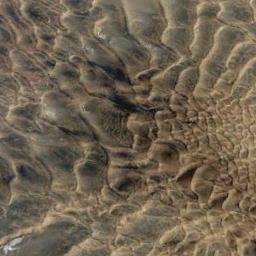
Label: desert